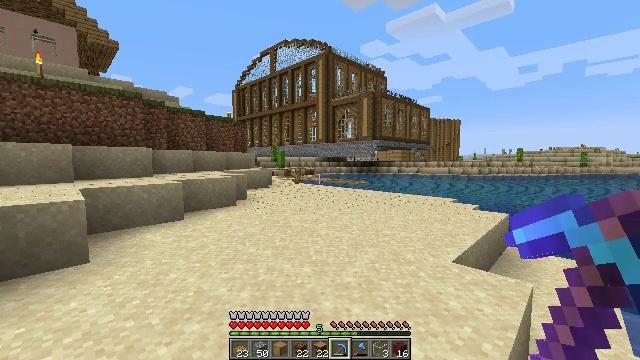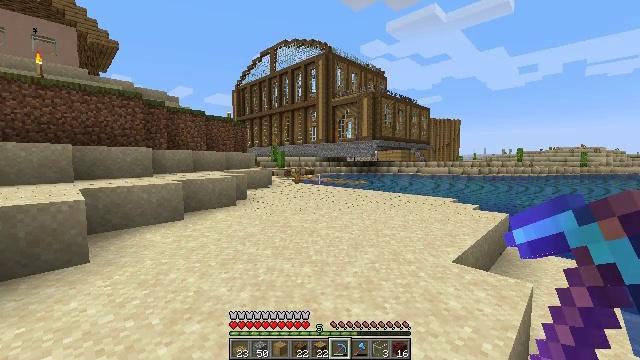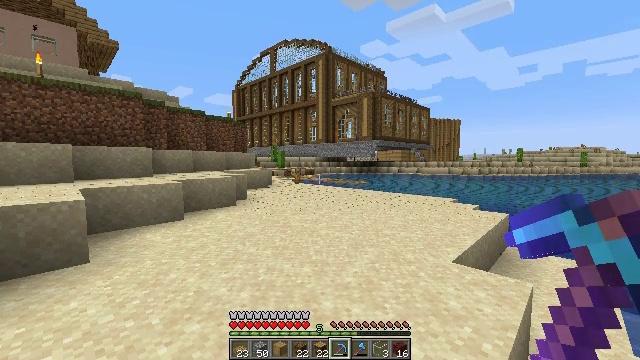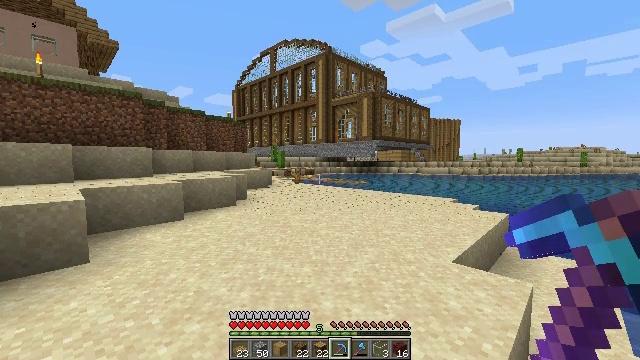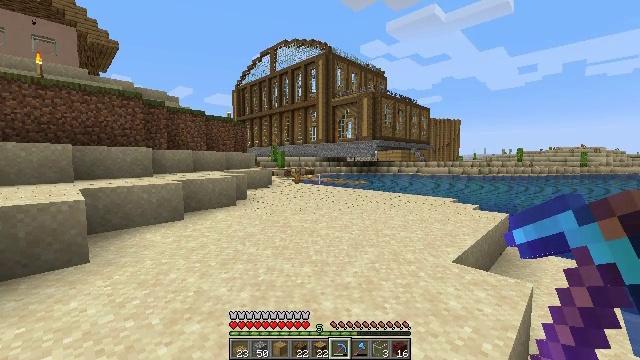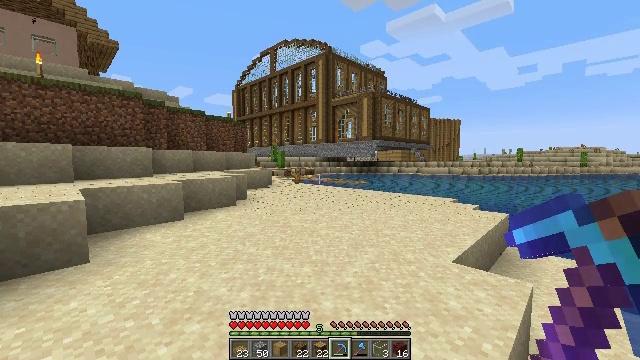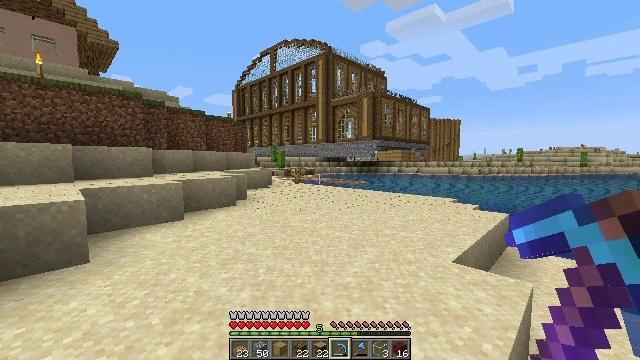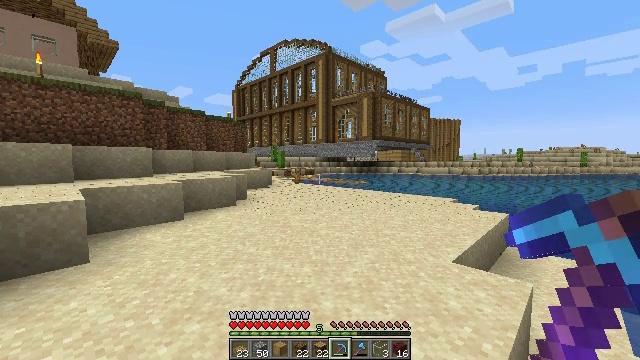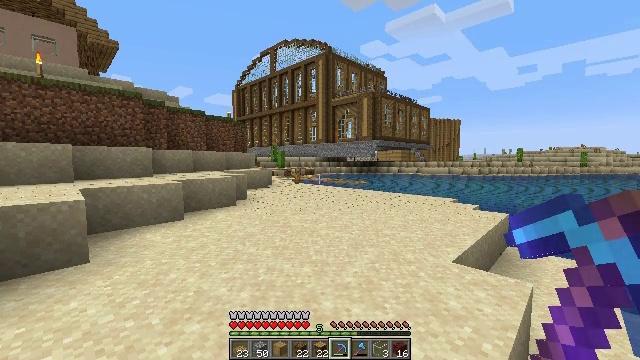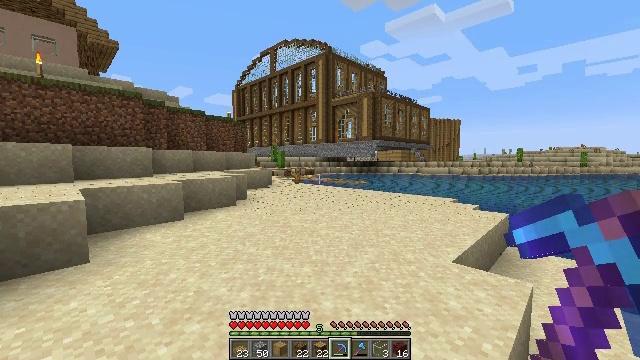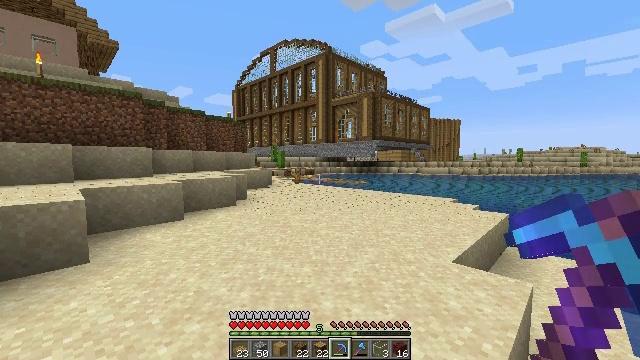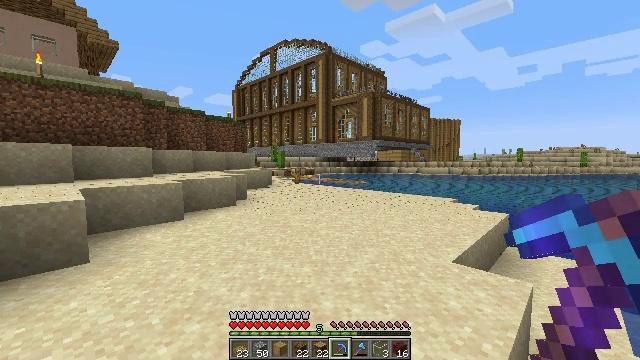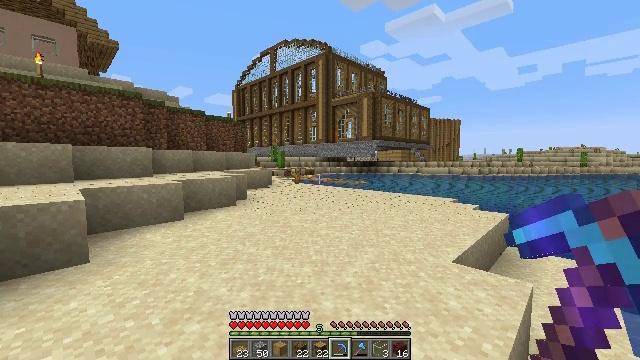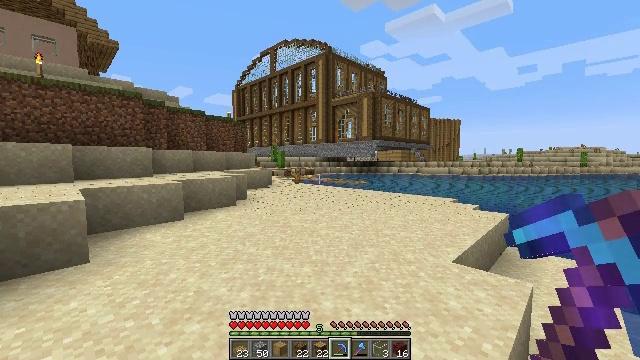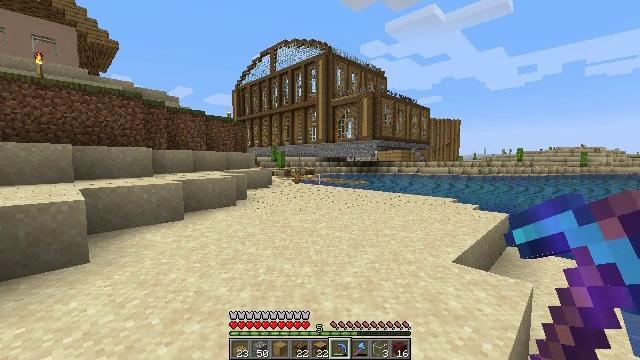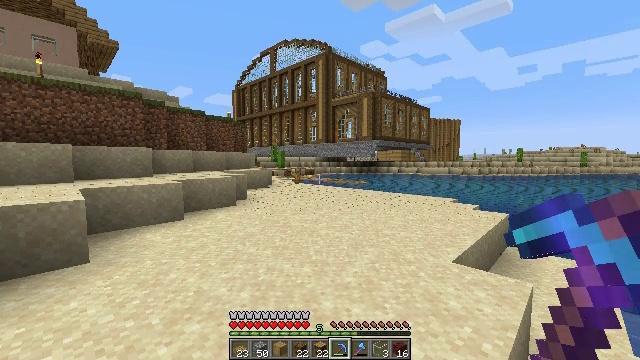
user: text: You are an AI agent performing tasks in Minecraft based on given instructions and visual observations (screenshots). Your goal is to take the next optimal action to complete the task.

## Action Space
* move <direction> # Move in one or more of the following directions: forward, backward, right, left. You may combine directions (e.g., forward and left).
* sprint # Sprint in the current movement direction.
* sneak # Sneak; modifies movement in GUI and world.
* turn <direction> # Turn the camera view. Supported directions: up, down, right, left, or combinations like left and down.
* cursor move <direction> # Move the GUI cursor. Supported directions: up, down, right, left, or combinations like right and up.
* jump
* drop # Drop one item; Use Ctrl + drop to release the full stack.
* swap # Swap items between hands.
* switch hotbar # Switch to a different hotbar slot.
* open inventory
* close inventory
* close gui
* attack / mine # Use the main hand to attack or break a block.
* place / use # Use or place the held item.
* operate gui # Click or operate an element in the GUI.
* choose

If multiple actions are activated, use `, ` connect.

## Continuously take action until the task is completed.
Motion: motion action
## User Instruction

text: Mine potatoes from the farmland.
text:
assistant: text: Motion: no_op
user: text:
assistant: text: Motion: no_op
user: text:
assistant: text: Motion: no_op
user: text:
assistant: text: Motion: no_op
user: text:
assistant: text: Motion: no_op
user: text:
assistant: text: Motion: no_op
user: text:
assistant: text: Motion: no_op
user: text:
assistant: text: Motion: no_op
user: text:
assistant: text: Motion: no_op
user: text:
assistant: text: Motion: no_op
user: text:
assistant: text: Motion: no_op
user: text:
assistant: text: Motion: no_op
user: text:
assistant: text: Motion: no_op
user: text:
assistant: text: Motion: no_op
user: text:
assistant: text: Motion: no_op
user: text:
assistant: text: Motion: no_op
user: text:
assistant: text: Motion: no_op
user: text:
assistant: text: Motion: no_op
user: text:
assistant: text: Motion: no_op
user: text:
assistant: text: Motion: no_op
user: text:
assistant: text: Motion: no_op
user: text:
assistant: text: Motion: no_op
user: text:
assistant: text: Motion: no_op
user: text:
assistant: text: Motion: no_op
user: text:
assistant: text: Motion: no_op
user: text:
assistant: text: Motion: no_op
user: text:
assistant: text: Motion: no_op
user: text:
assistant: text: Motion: no_op
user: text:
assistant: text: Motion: no_op
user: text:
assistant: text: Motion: no_op